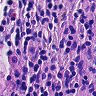
Metastatic tissue present: no